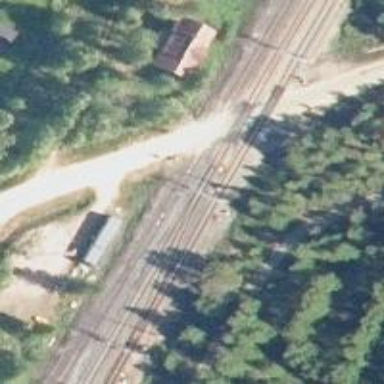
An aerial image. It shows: Railway track.